Question: I've got an issue with how Visual Studio is displaying my variables during debugging. I develop on two computers, both on VS2012, and they have the same versions of the development libraries installed, and they display the order of variables in a class differently.
Seems inconsequential, but I'm using a math library (GLM) and when I break and inspect a variable, the order they are shown is different:

The type is a glm::vec3, which is defined by 3 floats x, y, z, but the library is designed to be as close syntactically to glsl, so it also contains other names for the variables (rgb, stp) which really are just references(x=r=s, y=g=t, z=b=p). On my other machine, the preview shows x y and z values, which is what I want.
Viewing these is a pain on this machine, as I have to click the drop down to inspect each individual variable, and the lists of vectors I'm working with can be 100's or 1000's of items long. I also can't print them out in the immediate window and inspect that way either because it prints in the same order.
Anything I can change?
edit:
I needed to update the autoexp.dat file, but it doesn't seem to be working for me. I opened a sample file in VS2010 which I have installed, and modified it's autoexp.dat and it worked great.
One thing I did notice is that my VS2012 is installed in C:\Program Files(x86), rather than C:\Program Files(X86)\Microsoft Visual Studio 11.0 (my 2010 is installed in the correct location), so my Common7 folder is C:\Program Files(x86)\Common7
Is that a problem?
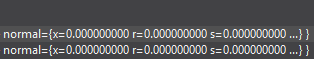
Answer: In VS2012 and later, 'autoexp.dat' has been superseded by the native type visualization framework (natvis).
This works with an xml file with .natvis extension, which can be put at three different locations :
- - -
Your .natvis file should look like this (replace 'TheType' by the name of the class you want to visualize) :
'''
<?xml version="1.0" encoding="utf-8"?>
<AutoVisualizer xmlns="http://schemas.microsoft.com/vstudio/debugger/natvis/2010">
<Type Name="TheType">
<DisplayString>x = {x} y = {y} z = {z}</DisplayString>
</Type>
</AutoVisualizer>
'''
On MSDN :
<URL>